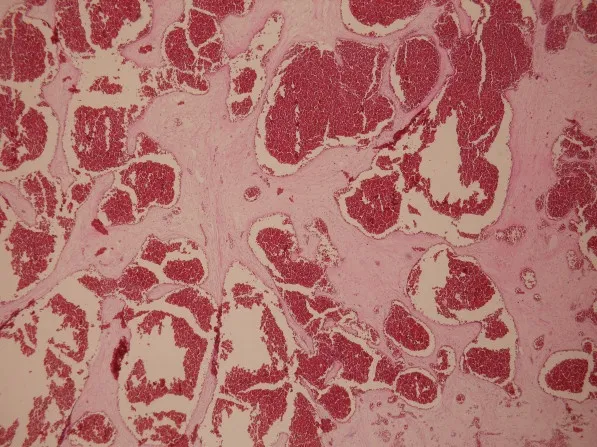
Histopathologically the lesion composed of large vessels with cystically dilated lumina and thin walls. Lumen of blood vessels is filled with erythrocytes. (H+E).
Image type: pathology (h&e)